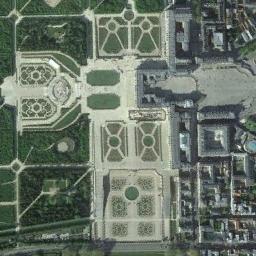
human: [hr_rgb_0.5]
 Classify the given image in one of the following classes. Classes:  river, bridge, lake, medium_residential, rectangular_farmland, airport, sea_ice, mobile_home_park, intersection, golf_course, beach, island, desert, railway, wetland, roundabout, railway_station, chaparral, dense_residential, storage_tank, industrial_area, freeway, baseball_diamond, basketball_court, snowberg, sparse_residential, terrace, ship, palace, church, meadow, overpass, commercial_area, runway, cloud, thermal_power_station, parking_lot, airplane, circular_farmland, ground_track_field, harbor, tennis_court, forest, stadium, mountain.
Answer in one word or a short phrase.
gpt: palace